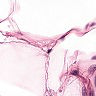
Metastatic tissue present: no